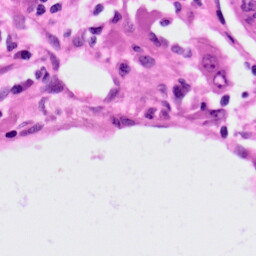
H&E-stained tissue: Lung